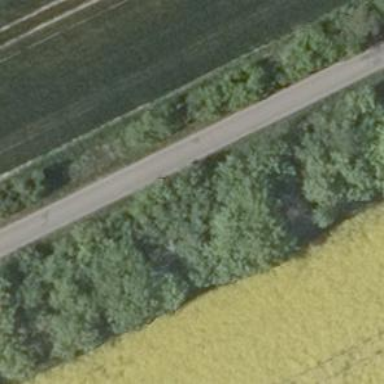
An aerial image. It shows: Unclassified road with asphalt surface.